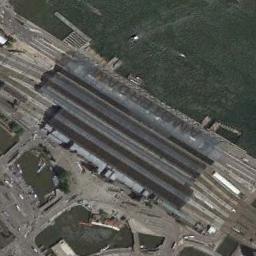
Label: railway_station